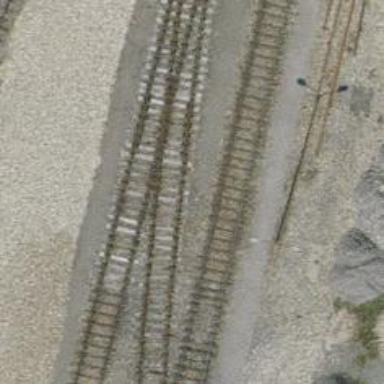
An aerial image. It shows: Single railway siding track.